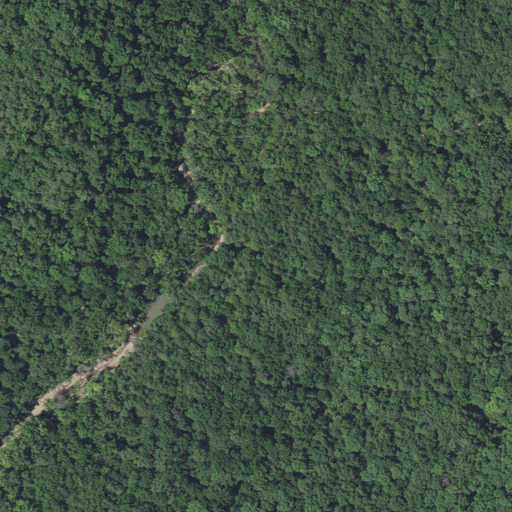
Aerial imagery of valley in Arkansas named Spy Rock Hollow containing deciduous forest and evergreen forest